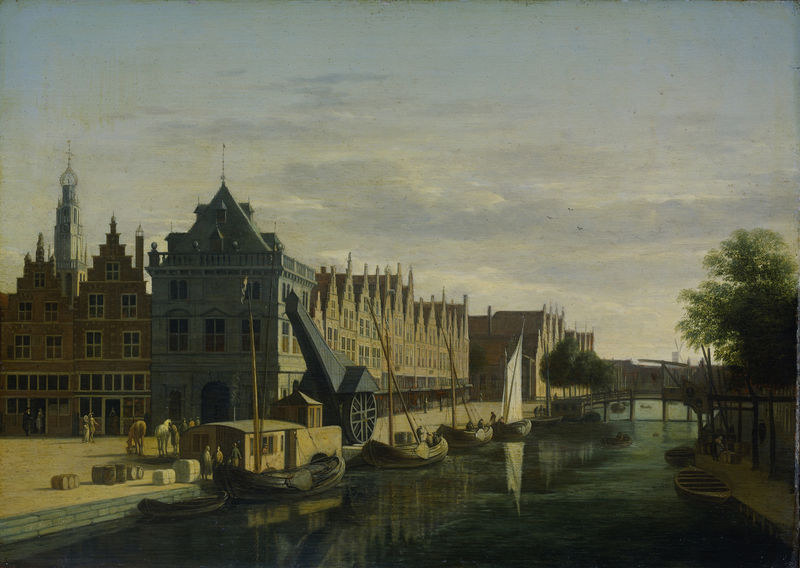
Titel: De Waag en de kraan aan het Spaarne te Haarlem
Künstler: Gerrit Adriaensz. Berckheyde
Standort: Amsterdam
Institution: Rijksmuseum
Schlagwörter: baum, blau, himmel, wasser, wolken, bäume, fluss, impressionismus, landschaft, menschen, stadt, edgar degas, haus, häuser, spiegelung, vögel, brücke, kanal, kirche, boot, pferde, turm, schiff, schiffe, kisten, giebel, romantik, pier, kran, fässer, speicher, stufengiebel, treppengiebel, delft, ballen